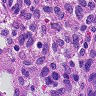
Metastatic tissue present: no